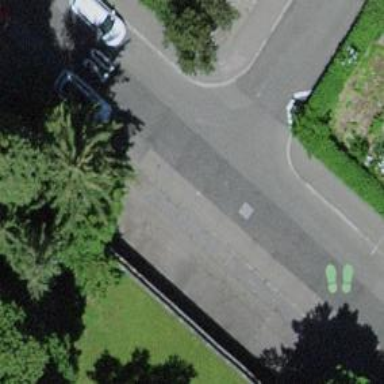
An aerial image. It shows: Kerb serving as barrier.